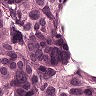
Metastatic tissue present: yes